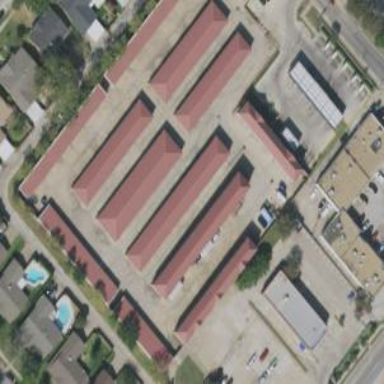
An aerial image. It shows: Warehouse building.